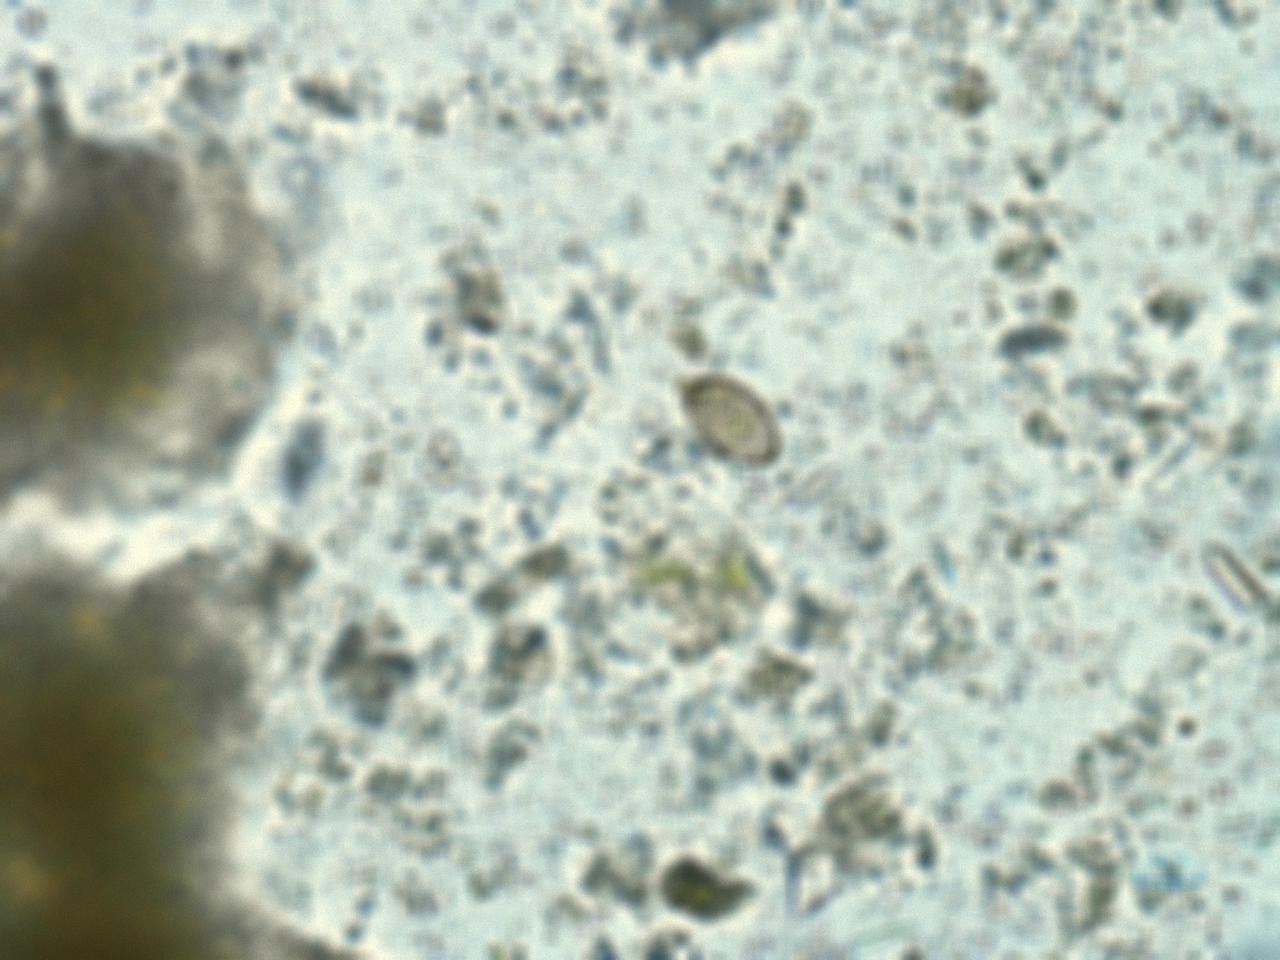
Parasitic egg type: Opisthorchis viverrine